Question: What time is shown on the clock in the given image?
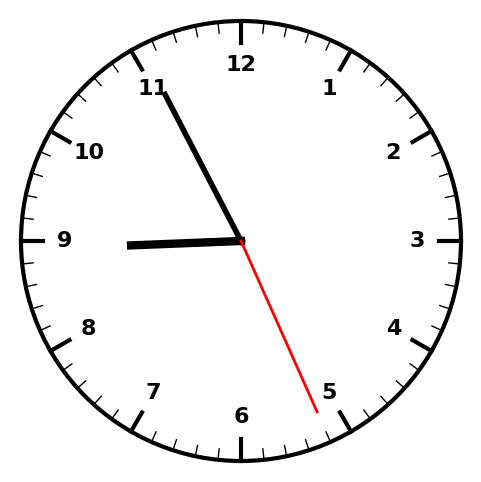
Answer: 08:55:26